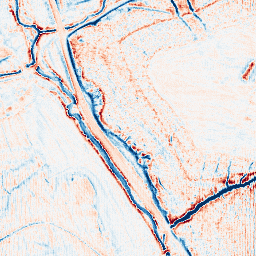
Category: edge_preserving
Decomposition family: anisotropic_diffusion
Decomposition parameters: iterations: 50
kappa: 30
gamma: 0.05
Upsampling method: fft_zeropad
Upsampling parameters: scale: 8
Upsampling scale: 8